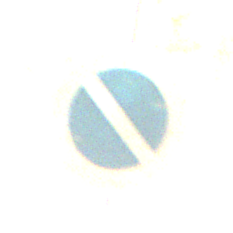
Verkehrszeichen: EingeschraenktesHalteverbot
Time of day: MorningAfternoon
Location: Outdoor (Suburban)
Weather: PartlyCloudy
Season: NotSpecified
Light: Natural